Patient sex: M
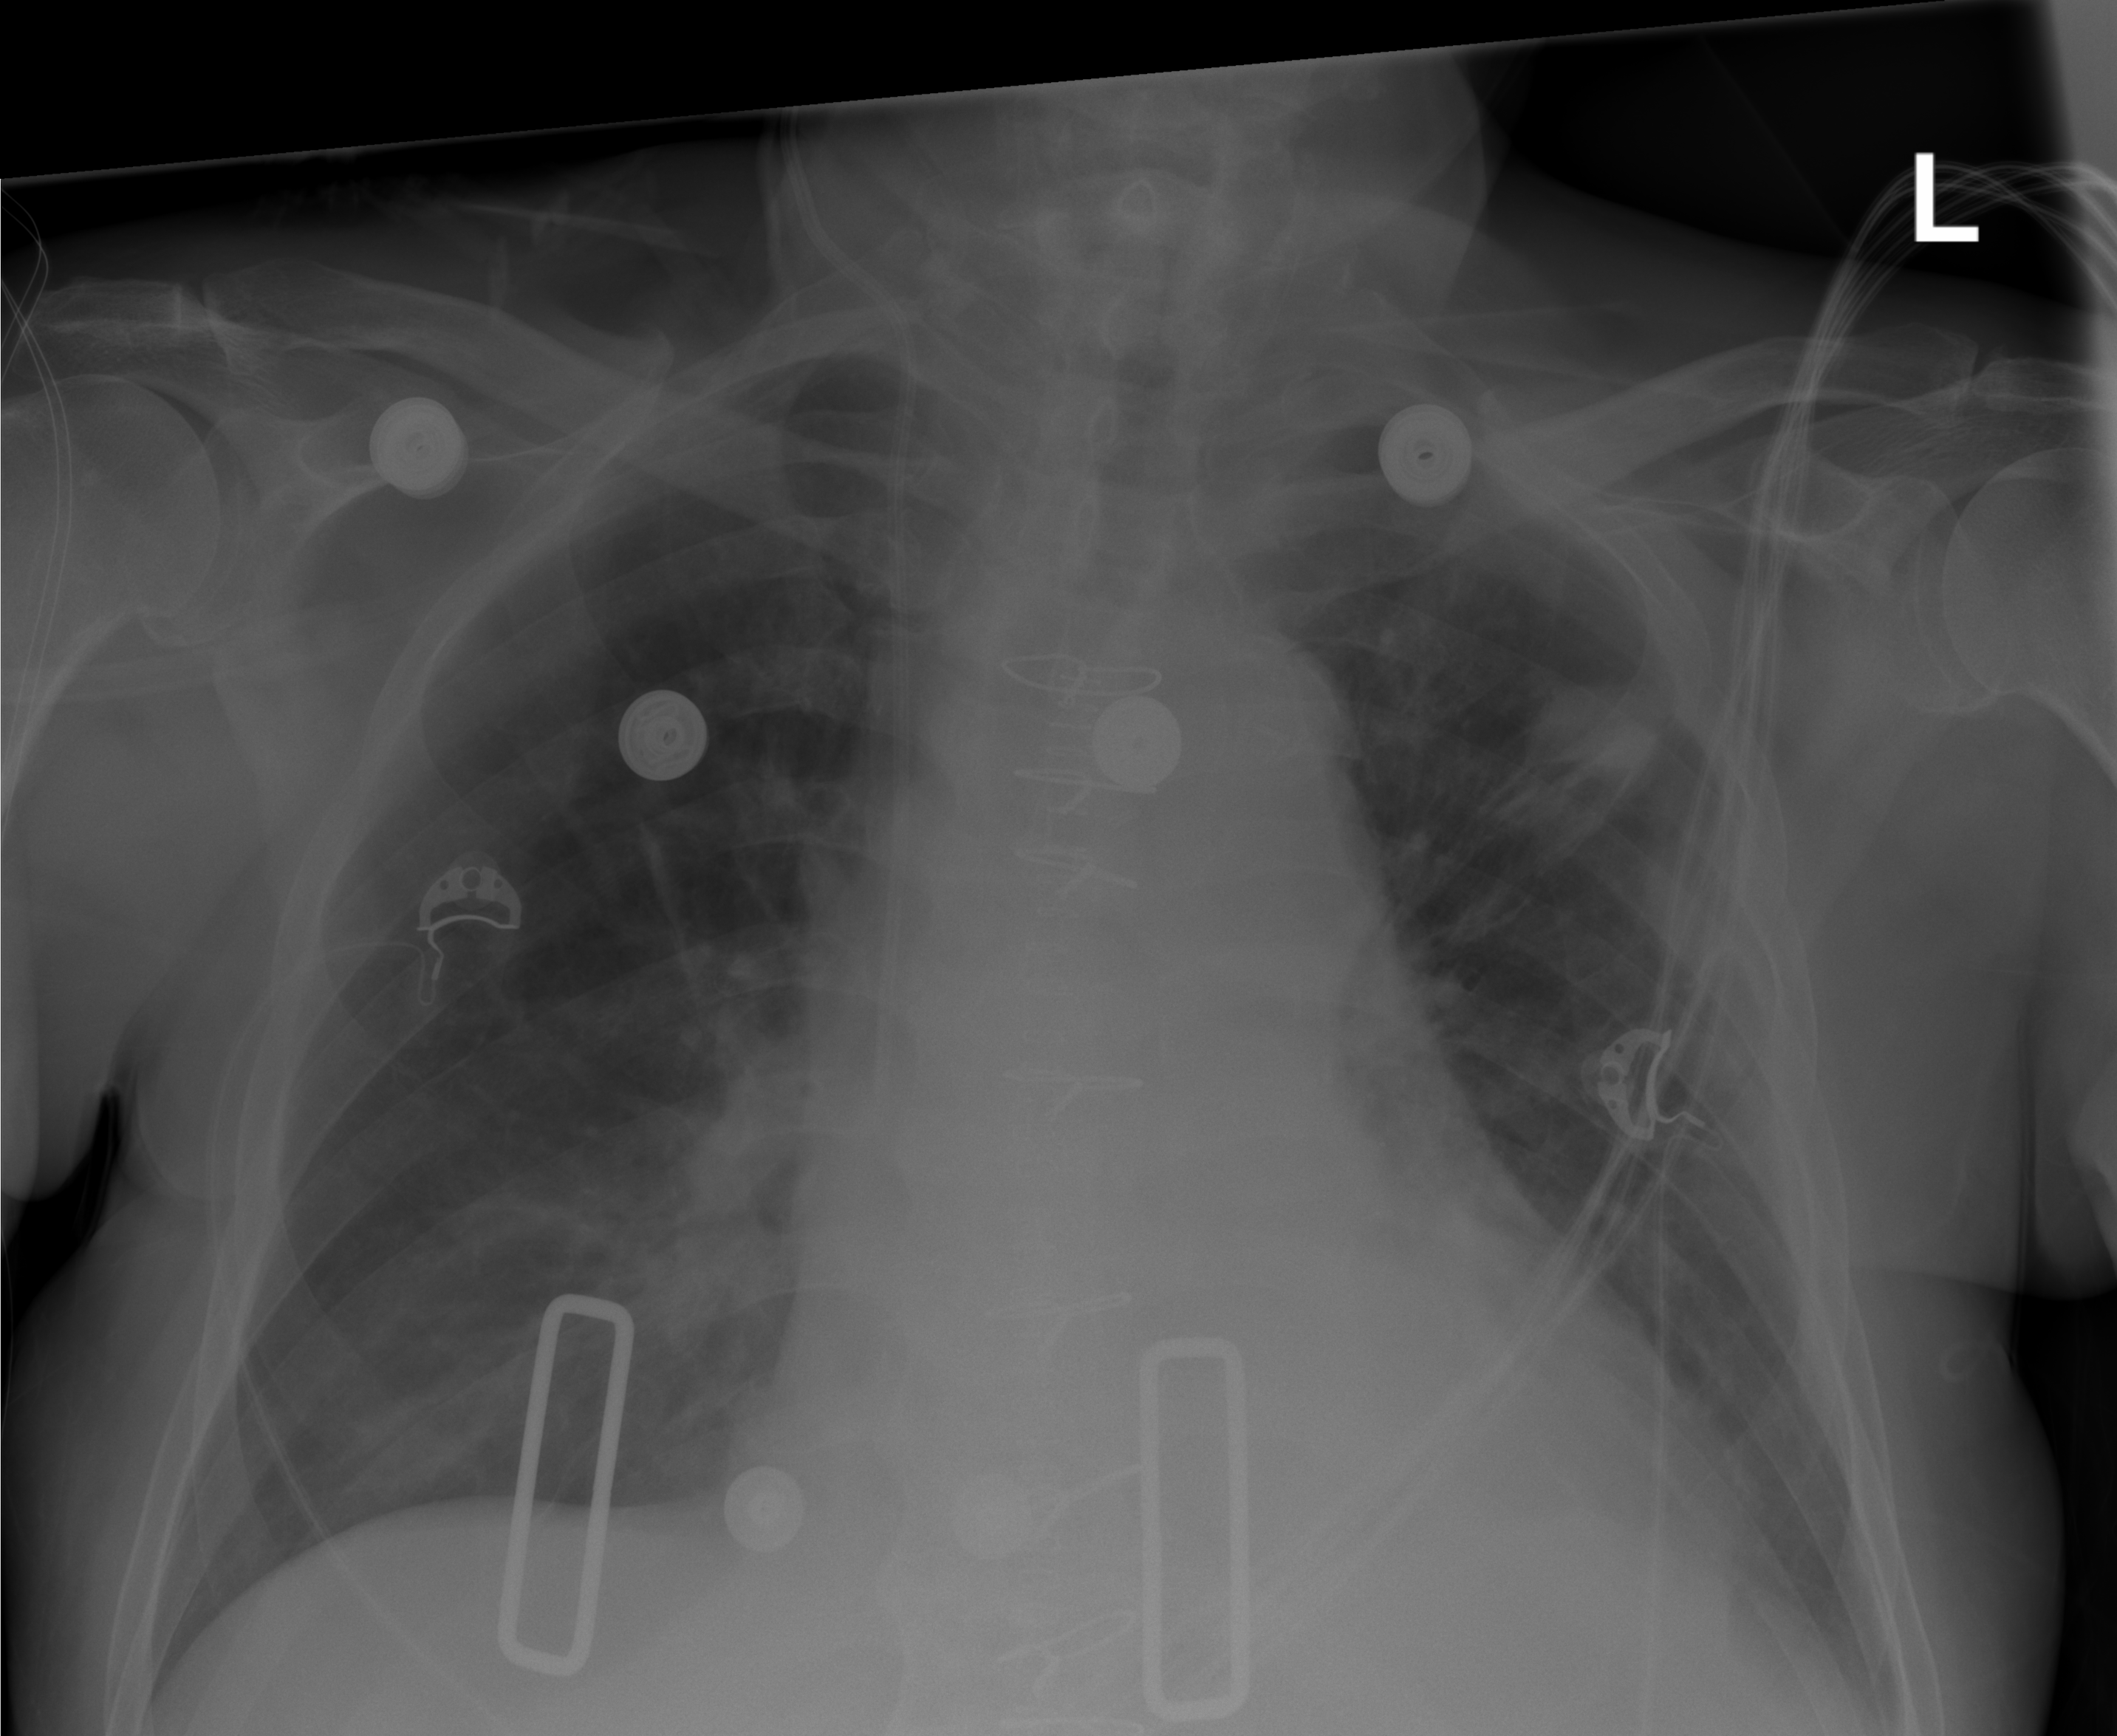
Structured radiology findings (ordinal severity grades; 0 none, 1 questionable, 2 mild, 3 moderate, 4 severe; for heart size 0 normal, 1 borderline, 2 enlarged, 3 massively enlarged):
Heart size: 0
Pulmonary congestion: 0
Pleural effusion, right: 0
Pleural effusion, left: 2
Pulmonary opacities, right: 0
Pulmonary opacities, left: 0
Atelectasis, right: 2
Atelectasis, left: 0